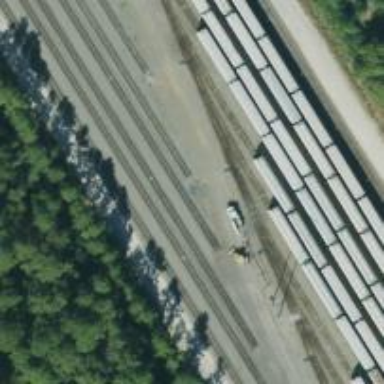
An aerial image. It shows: Railway siding with rails.